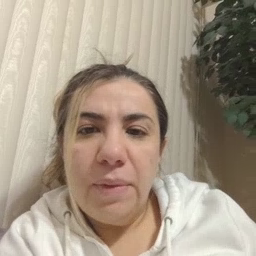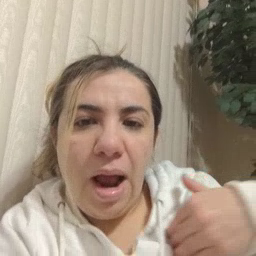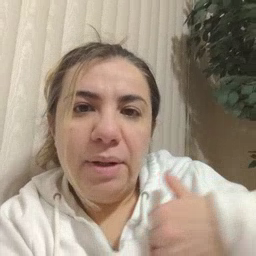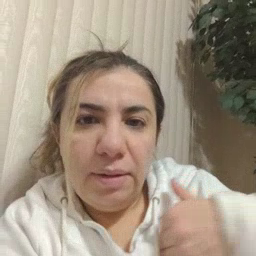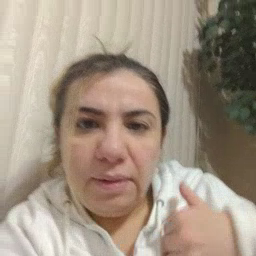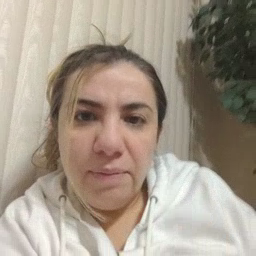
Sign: animal